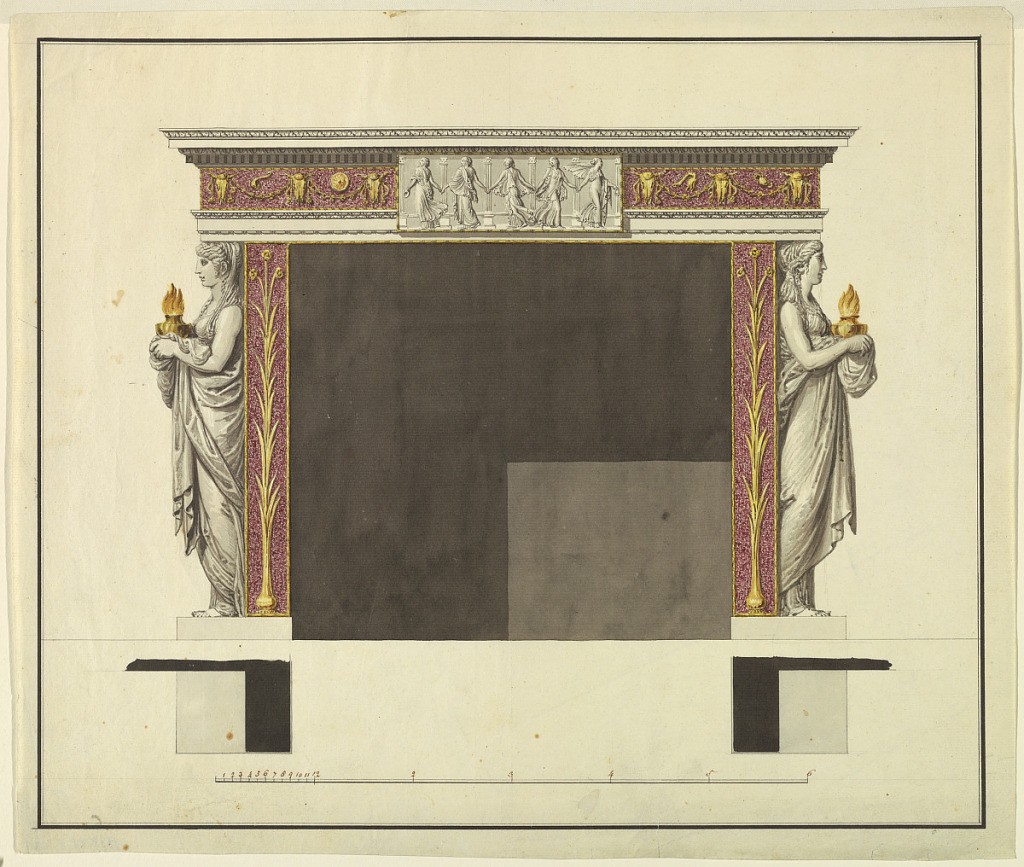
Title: Design for a Chimneypiece at Badminton House, Gloucestershire
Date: ca. 1773
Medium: Graphite, pen and ink, brush and watercolor on paper
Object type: Drawing
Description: The fireplace is laterally framed by two pilaster strips of colored stone. They are framed by tori in gilded metal as is the upper edge of the opening. Fantastic plants in gilded metal are shown in the stripes. Upon the same base as these stand beside them caryatids holding lamps of gilded metal. They are shown in profile. Above is an entablature with a frieze of colored stone, with gilded metal. Bucrania hold festoons over which are objects resembling a dipper, a disk, a pitcher. In front of the frieze and the adjoining moldings is a relief with five dancers, after the "Borghese Dancers," a Roman relief now in the Louvre. Base line. Below are the plans and the scale (in English feet) with the figures added in ordinary ink. Framing line and stripe.